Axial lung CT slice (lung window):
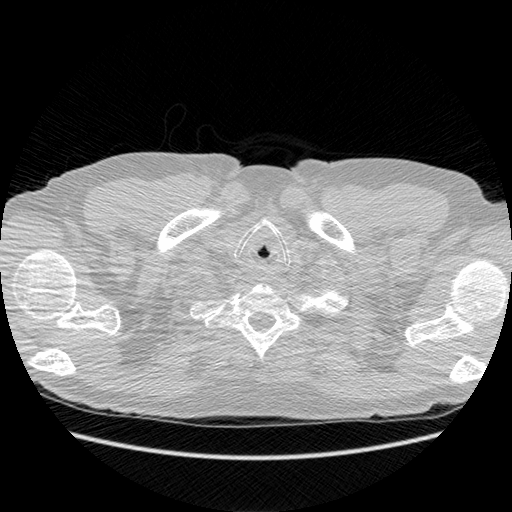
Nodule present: no